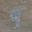
Label: 9